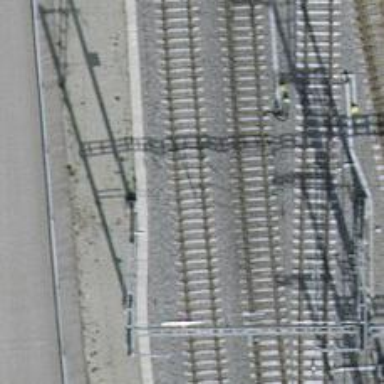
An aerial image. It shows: Single railway track with electrification through contact line.